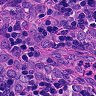
Metastatic tissue present: yes